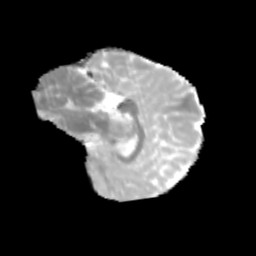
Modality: MD
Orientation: sagittal
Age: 9
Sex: female
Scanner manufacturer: siemens
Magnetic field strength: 3 T
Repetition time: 3.8 s
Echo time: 0.07 s